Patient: sex M, age 52
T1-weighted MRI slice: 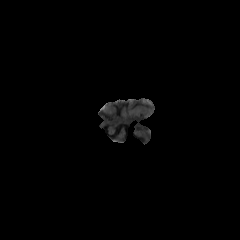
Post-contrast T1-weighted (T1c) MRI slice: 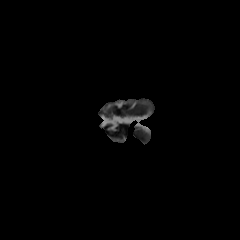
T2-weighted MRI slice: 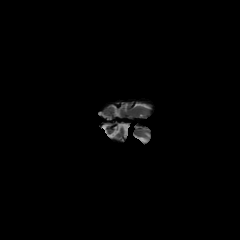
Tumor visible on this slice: no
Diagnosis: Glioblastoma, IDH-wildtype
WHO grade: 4